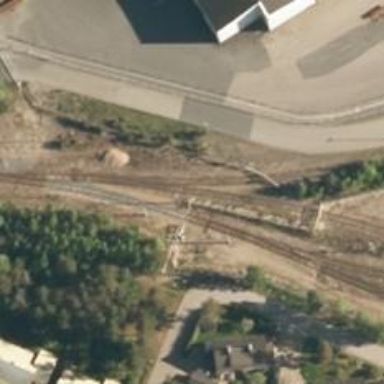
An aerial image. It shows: Railway spur service.